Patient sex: F
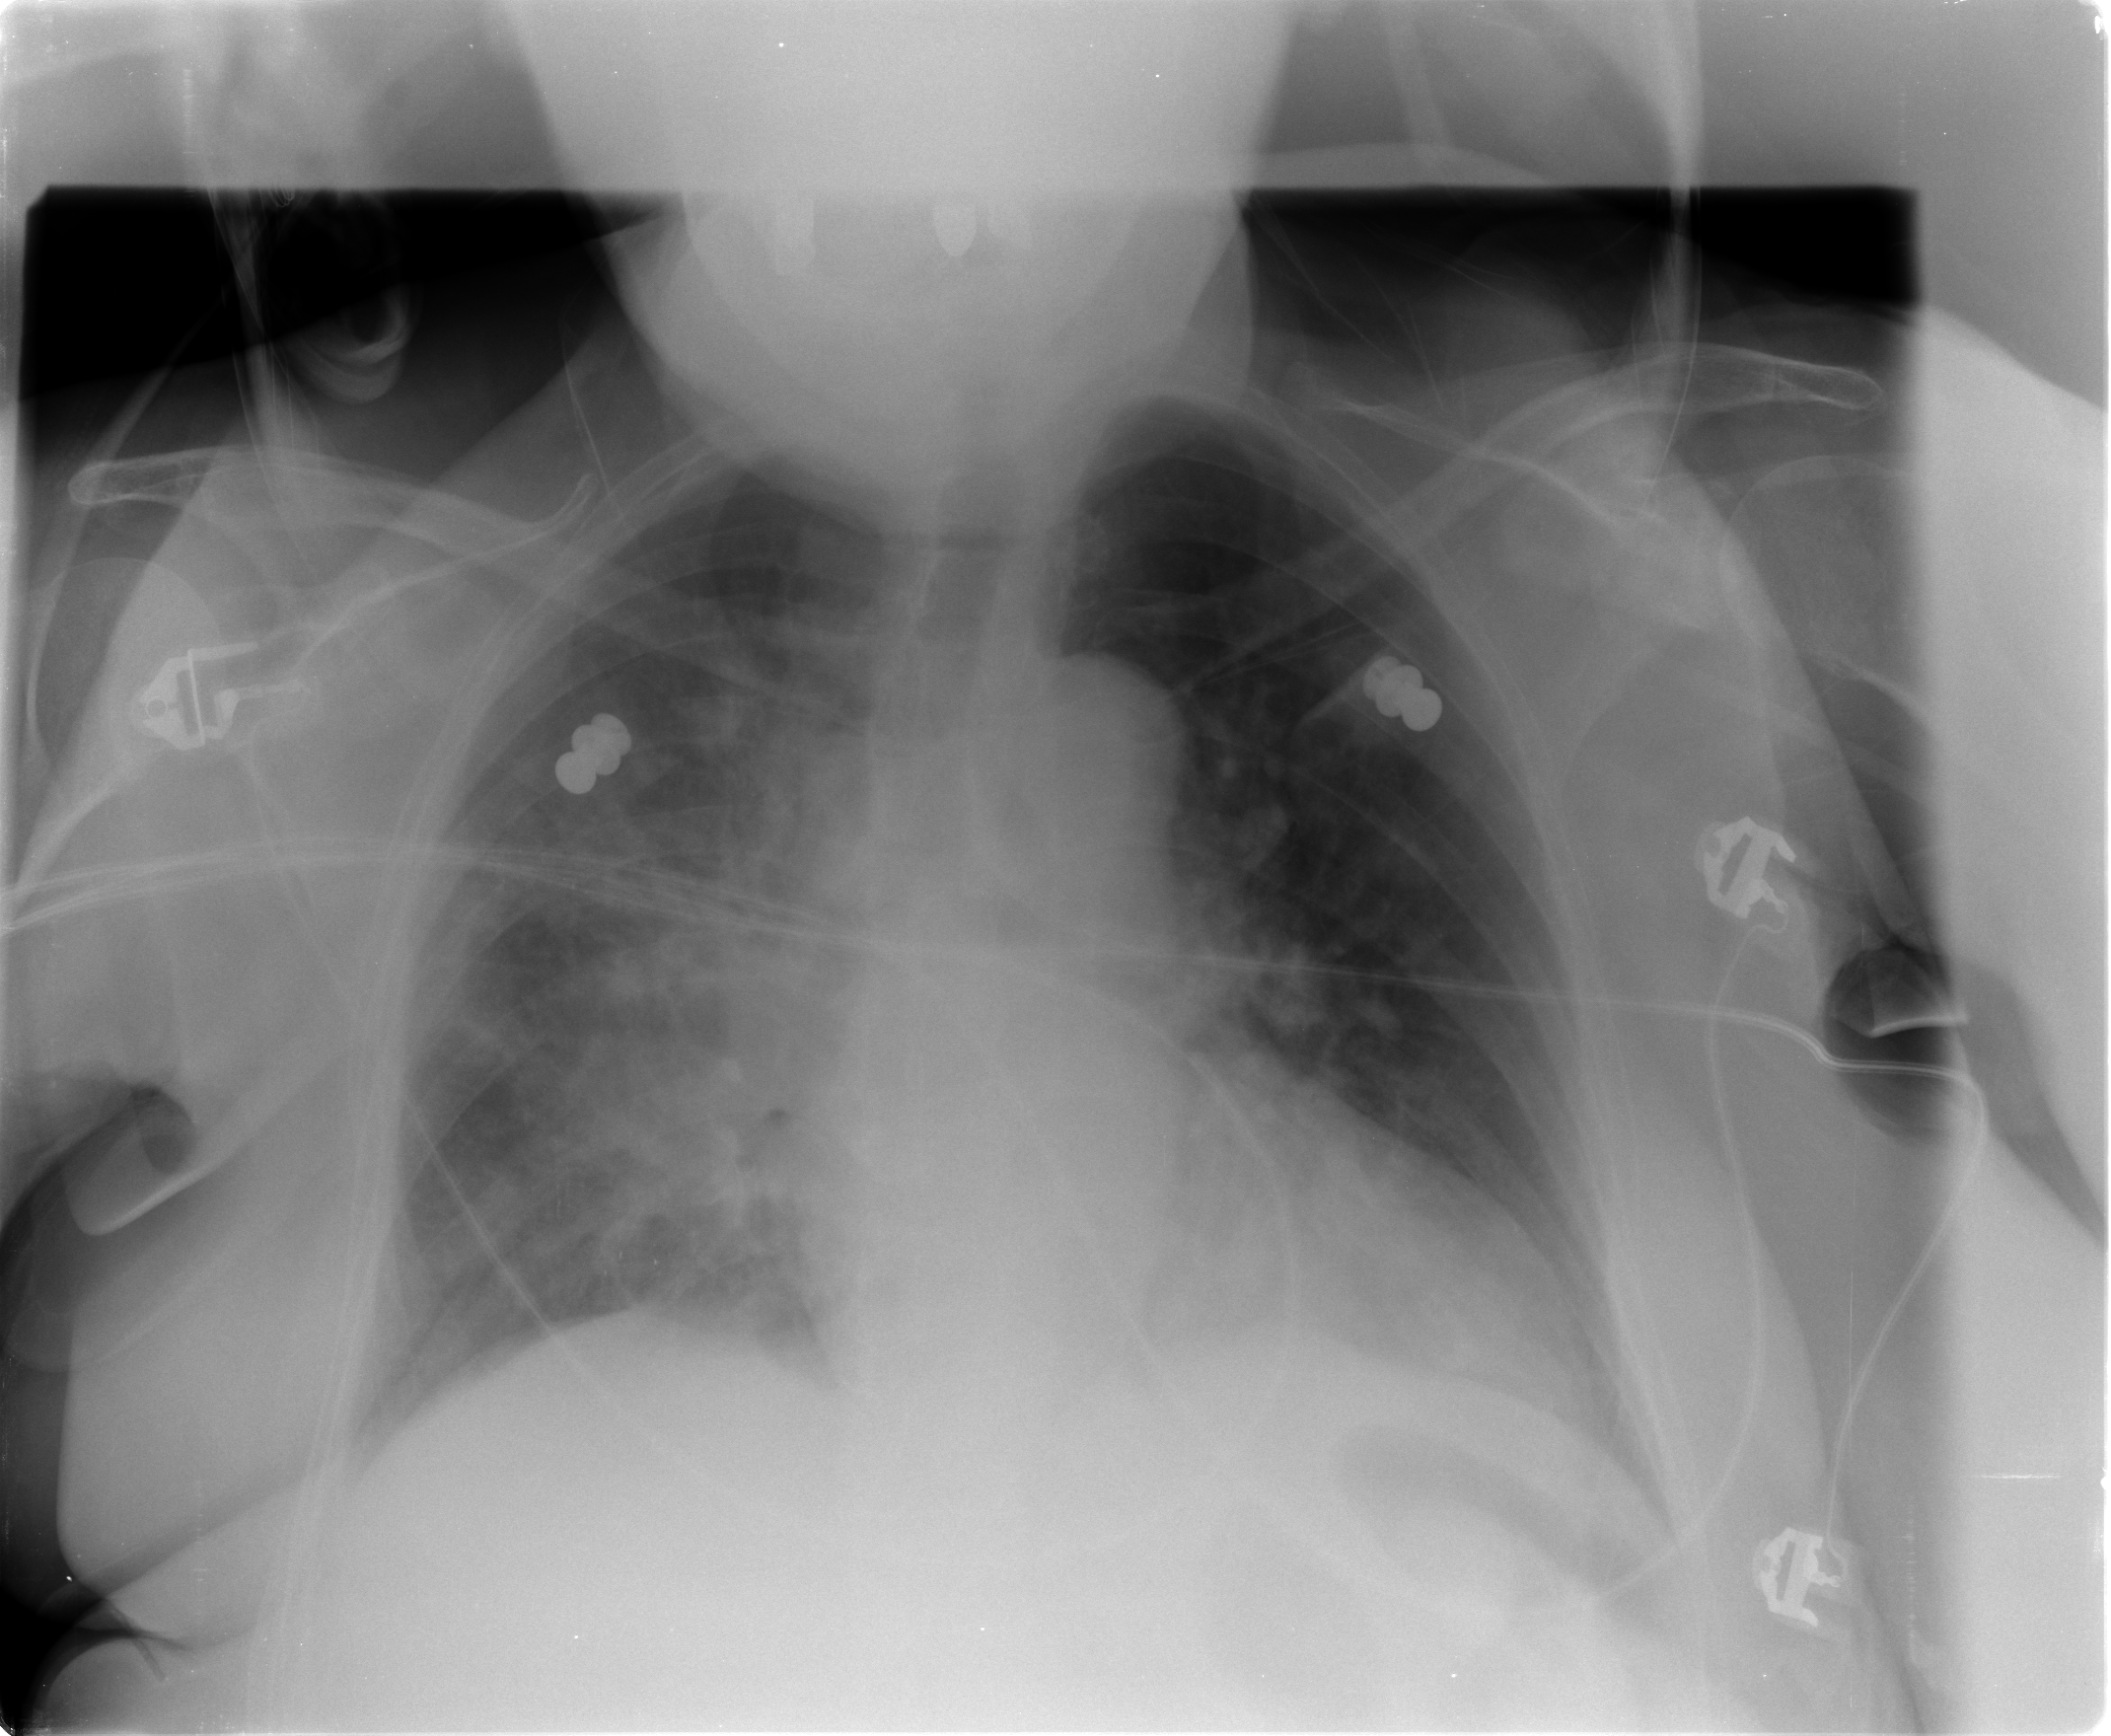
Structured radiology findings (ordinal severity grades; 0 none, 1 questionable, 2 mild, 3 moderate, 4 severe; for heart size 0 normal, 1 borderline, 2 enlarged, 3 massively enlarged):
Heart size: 2
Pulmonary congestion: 0
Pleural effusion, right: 1
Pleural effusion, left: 1
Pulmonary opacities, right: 4
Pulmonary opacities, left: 0
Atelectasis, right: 4
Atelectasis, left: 2